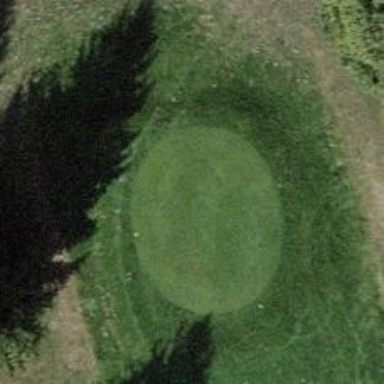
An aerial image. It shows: Golf tee.